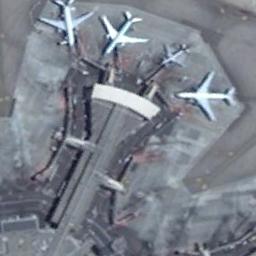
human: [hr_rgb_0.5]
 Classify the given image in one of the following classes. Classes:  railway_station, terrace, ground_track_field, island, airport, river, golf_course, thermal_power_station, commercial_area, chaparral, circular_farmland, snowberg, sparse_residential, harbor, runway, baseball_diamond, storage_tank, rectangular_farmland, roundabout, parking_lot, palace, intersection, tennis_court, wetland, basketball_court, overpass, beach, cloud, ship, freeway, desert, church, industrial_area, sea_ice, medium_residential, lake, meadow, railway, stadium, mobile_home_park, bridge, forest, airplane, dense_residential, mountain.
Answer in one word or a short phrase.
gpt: airplane